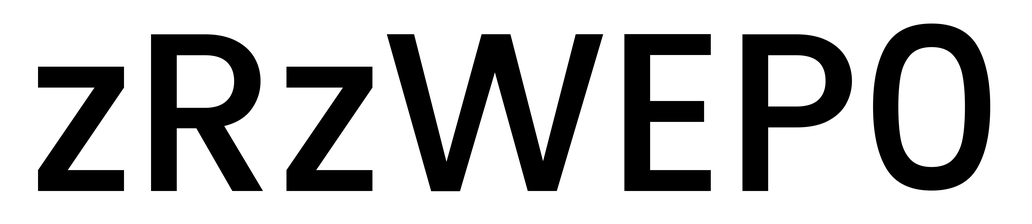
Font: Poppins-Medium